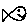
Label: fish